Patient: sex M, age 57
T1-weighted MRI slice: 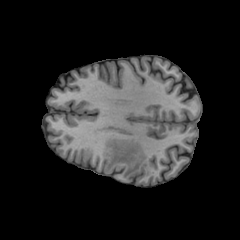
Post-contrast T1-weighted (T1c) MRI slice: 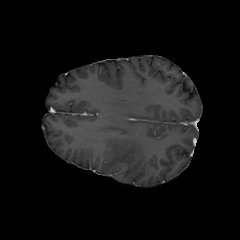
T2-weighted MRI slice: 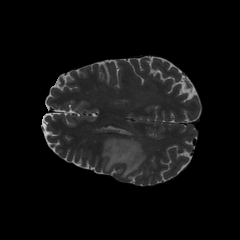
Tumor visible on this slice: yes
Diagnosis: Astrocytoma, IDH-wildtype
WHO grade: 2